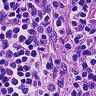
Metastatic tissue present: no